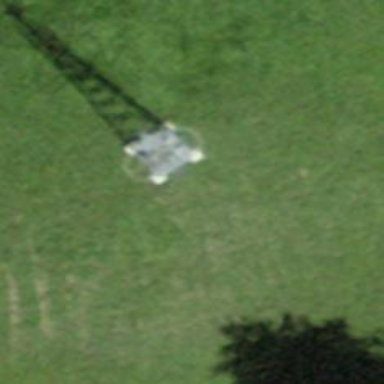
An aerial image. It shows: Pylon used for aerialway.